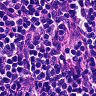
Metastatic tissue present: no